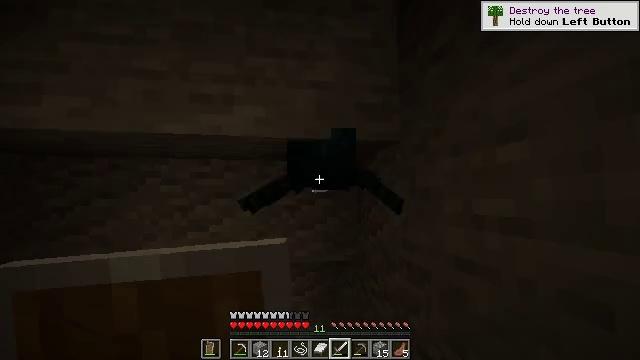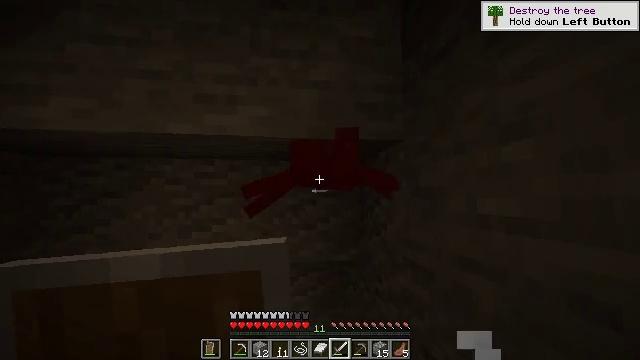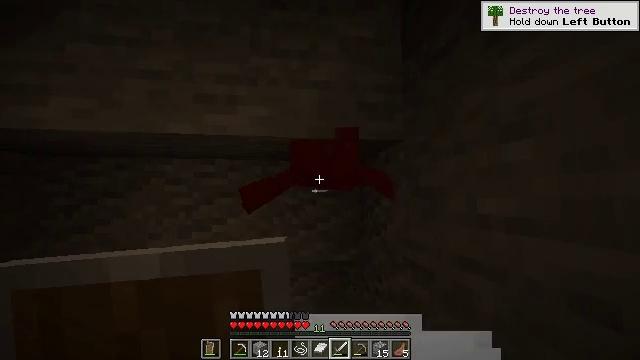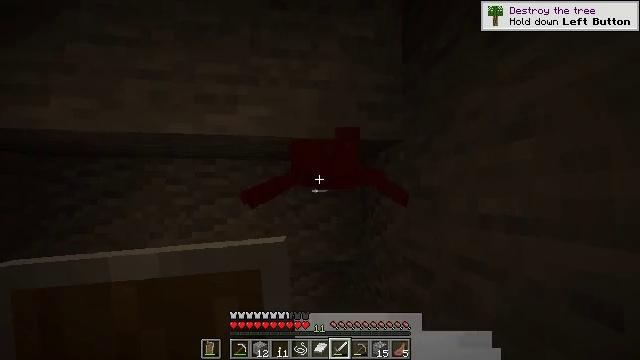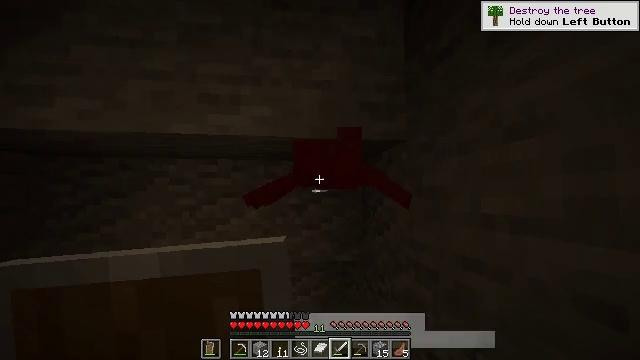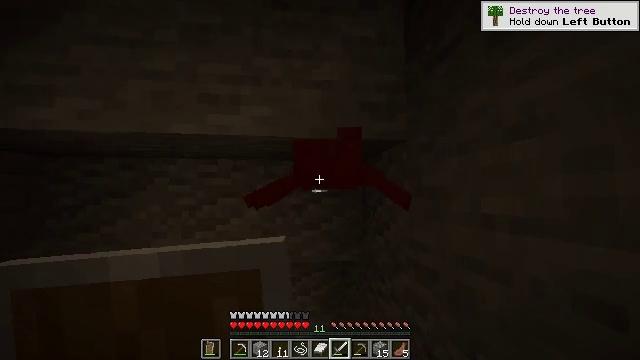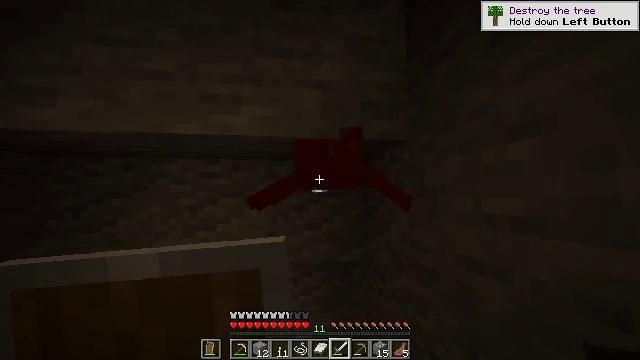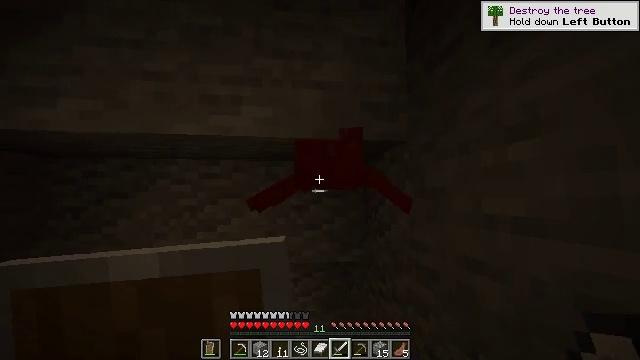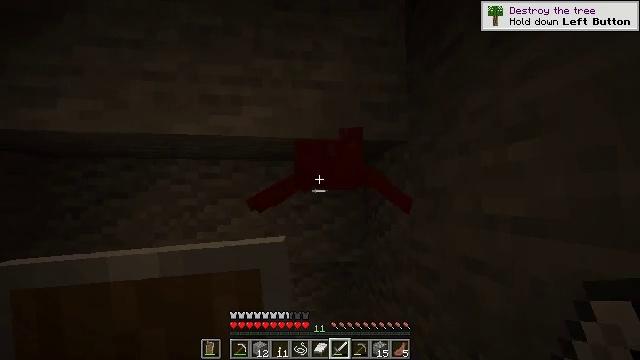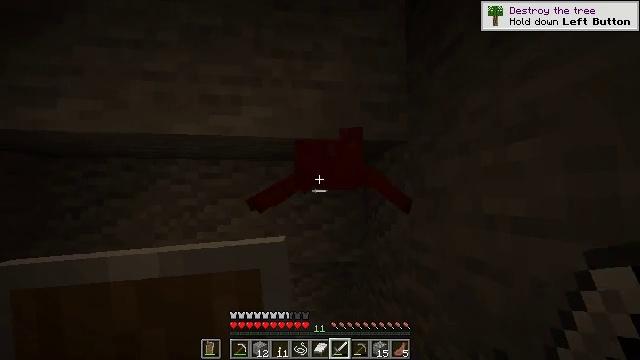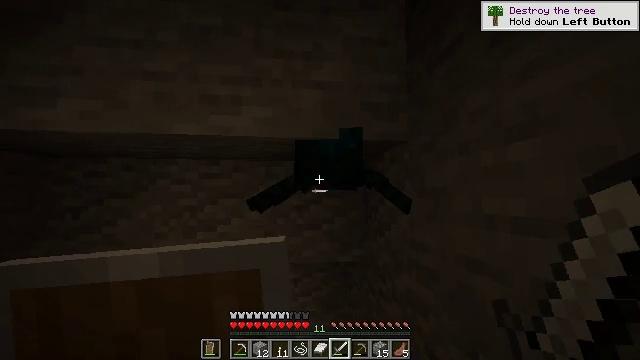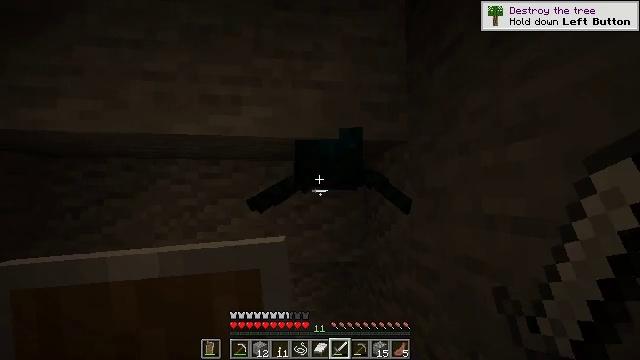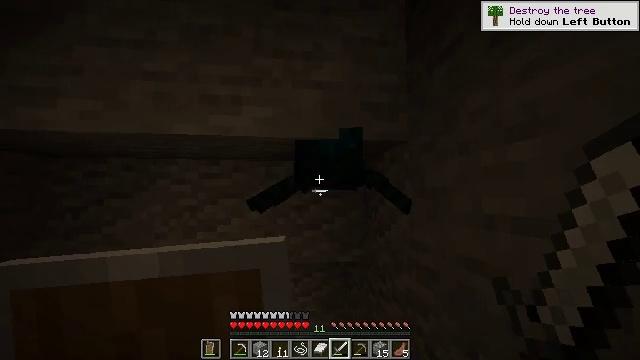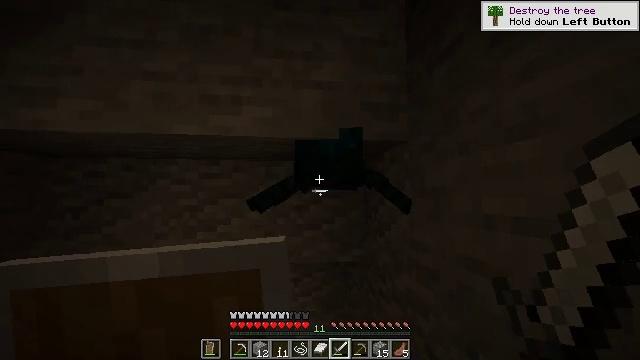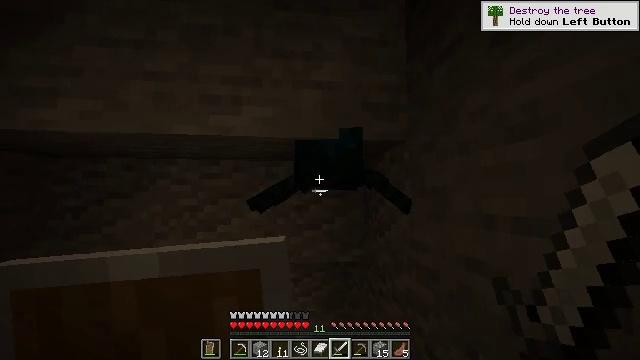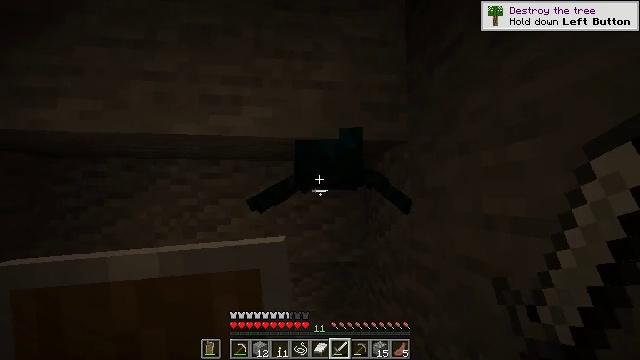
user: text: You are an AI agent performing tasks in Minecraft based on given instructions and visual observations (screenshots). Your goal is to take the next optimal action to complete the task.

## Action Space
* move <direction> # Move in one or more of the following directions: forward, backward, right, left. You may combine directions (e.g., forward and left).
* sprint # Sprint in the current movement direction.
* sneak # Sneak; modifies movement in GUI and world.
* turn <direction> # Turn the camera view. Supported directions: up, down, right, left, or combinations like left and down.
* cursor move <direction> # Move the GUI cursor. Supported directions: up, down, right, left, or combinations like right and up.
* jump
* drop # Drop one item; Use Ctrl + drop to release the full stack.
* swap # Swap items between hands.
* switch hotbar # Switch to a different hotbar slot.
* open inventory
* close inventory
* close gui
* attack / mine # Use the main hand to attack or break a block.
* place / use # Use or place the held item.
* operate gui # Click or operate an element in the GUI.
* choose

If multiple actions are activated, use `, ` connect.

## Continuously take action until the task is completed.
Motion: motion action
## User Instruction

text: Kill the cave spider.
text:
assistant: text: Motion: attack / mine
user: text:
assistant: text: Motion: attack / mine
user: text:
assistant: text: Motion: attack / mine
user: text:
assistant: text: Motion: attack / mine
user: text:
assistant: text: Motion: attack / mine
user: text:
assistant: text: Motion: attack / mine
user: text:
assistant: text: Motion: attack / mine
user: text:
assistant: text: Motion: attack / mine
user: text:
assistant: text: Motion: attack / mine
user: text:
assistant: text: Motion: attack / mine
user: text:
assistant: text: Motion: attack / mine
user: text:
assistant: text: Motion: attack / mine
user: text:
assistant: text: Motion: attack / mine
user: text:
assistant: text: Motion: attack / mine
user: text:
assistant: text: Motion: attack / mine
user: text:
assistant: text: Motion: attack / mine
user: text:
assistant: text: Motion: attack / mine
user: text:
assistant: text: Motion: no_op
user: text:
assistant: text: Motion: attack / mine
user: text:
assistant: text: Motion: attack / mine
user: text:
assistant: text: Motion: no_op
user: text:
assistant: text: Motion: attack / mine
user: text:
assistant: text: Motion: attack / mine
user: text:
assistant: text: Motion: attack / mine